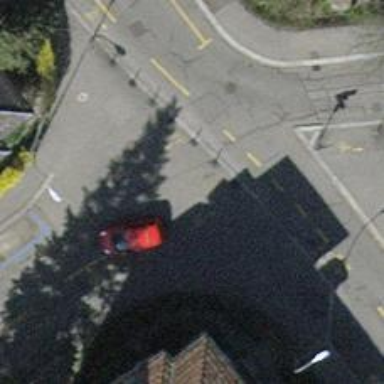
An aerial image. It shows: Unmarked crossing with traffic calming table.